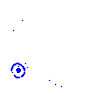
Particle: pion